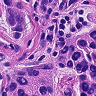
Metastatic tissue present: yes